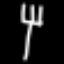
Label: fork